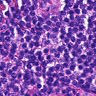
Metastatic tissue present: no